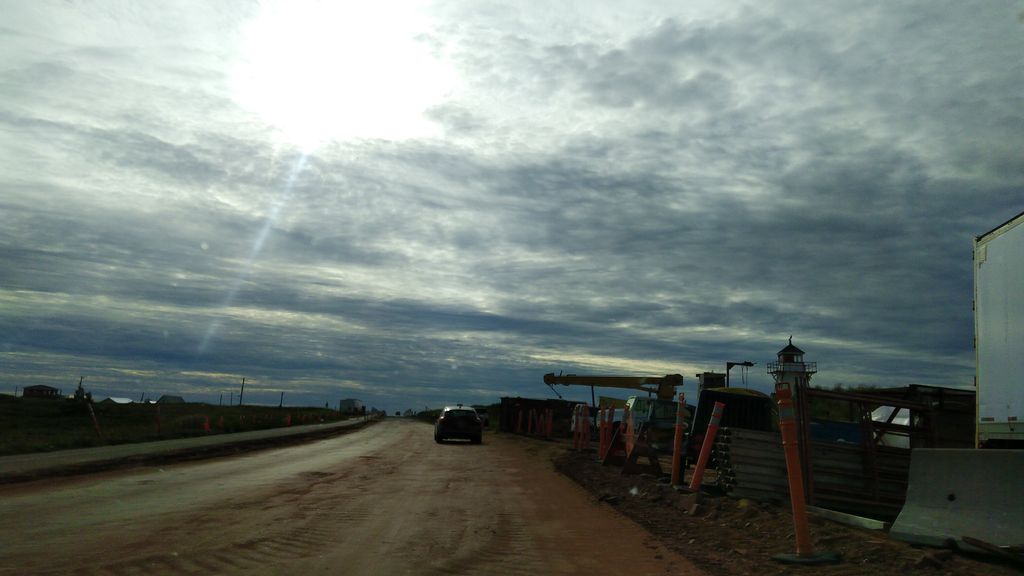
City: charlottetown